Field crop: maize
Growth stage: 2
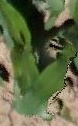
Species: maize